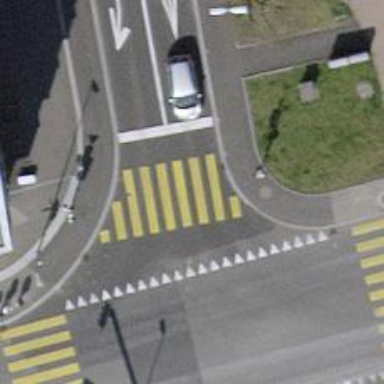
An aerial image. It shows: Crossing with marked traffic signals.